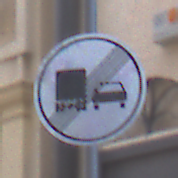
Verkehrszeichen: EndeUeberholverbotKraftfahrzeuge
Umgebung: Outdoor, Urban
Tageszeit: MorningAfternoon
Wetter: PartlyCloudy
Licht: Natural
Jahreszeit: NotSpecified
Kontrast: MediumContrast